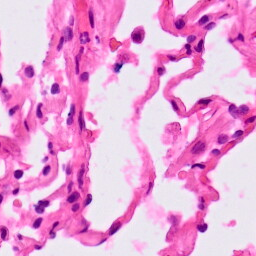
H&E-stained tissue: Lung